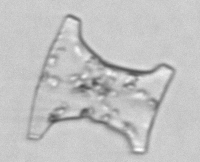
Label: Eucampia